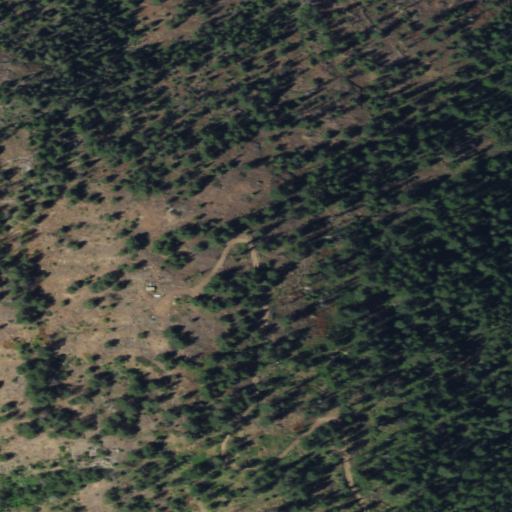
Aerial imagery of mountain in Washington named Jackknife Mountain containing evergreen forest and shrub